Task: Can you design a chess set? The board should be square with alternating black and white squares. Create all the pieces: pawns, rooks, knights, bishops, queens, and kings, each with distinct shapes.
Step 788:
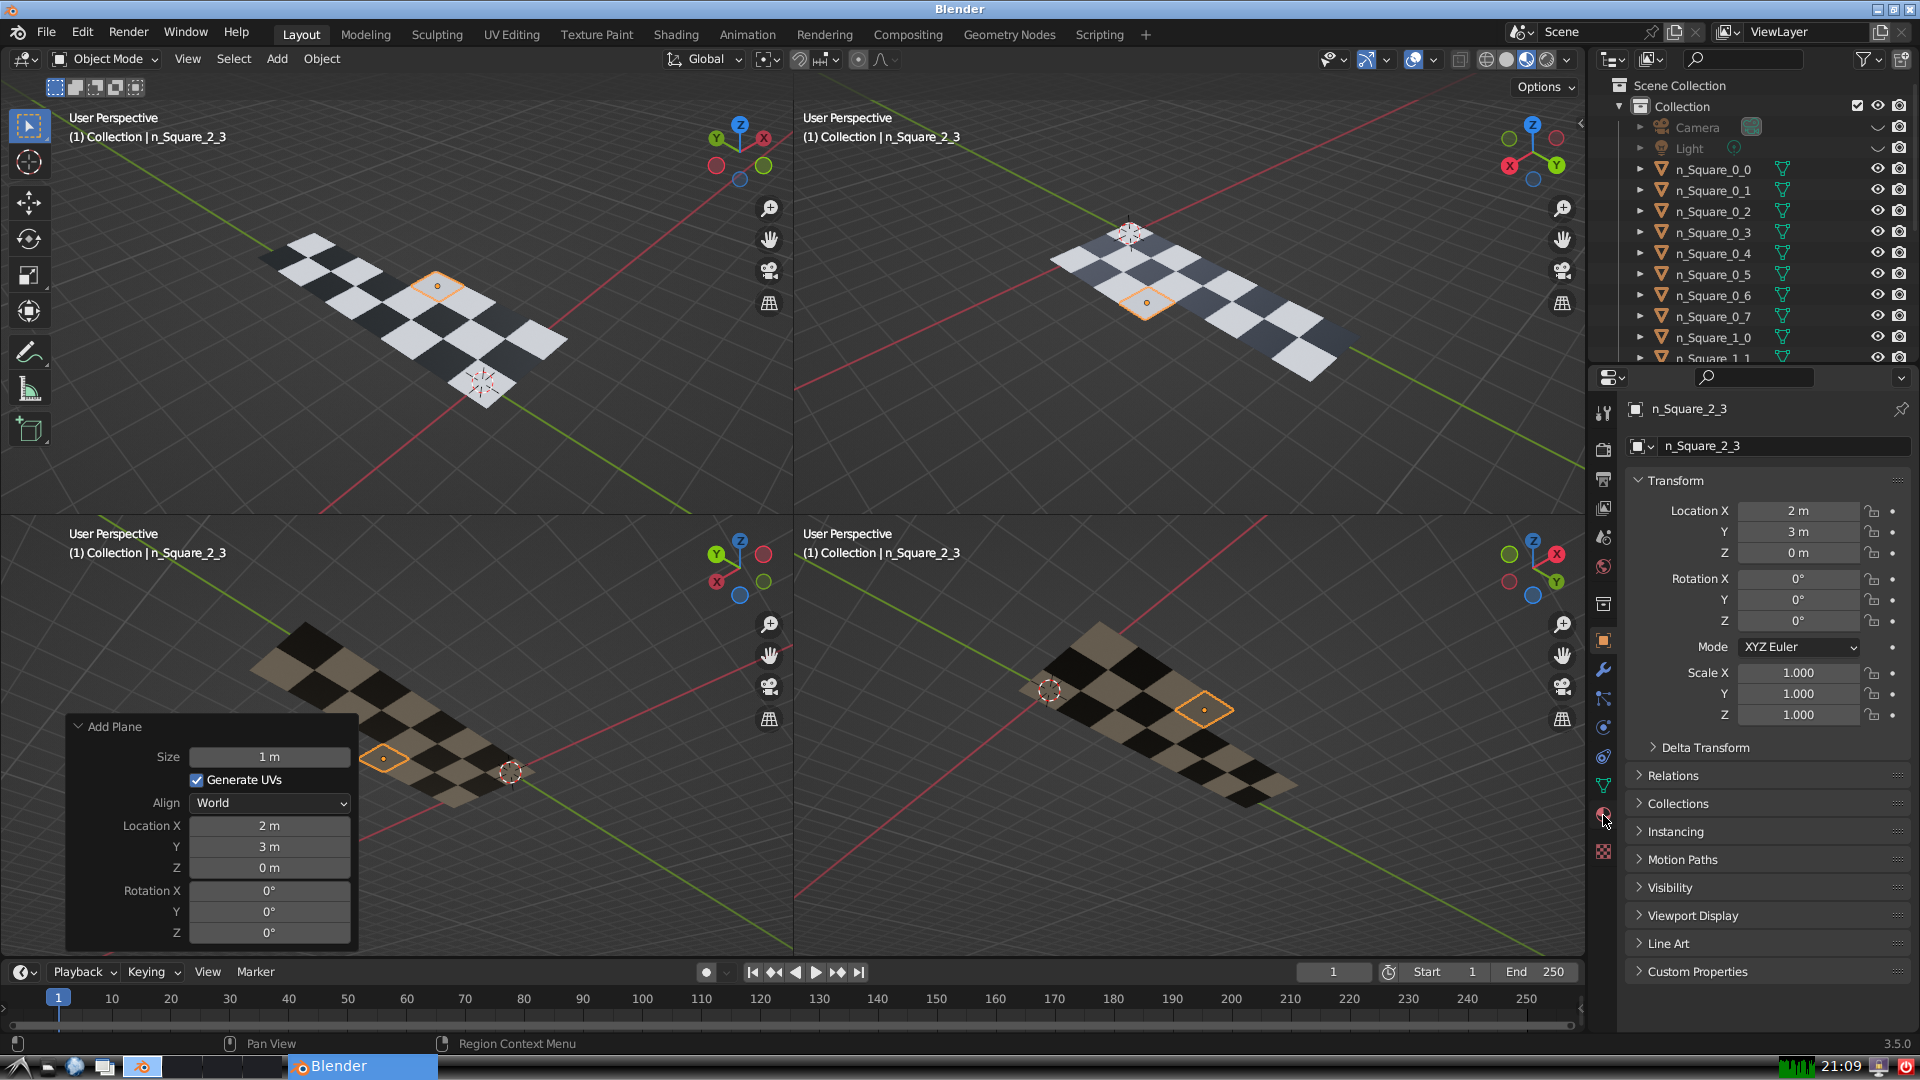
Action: click: no